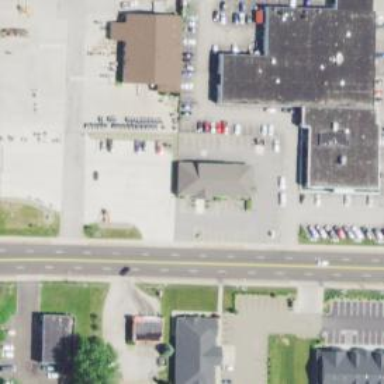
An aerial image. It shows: Building that houses car shop.